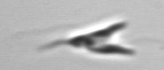
Label: Chrysochromulina_lanceolata